Question: This is the distillation of the problem we are having...
1. We have two solution files. Both have a project reference to the same project, ProjA
2. ProjA has a reference to ProjX

We would like the ProjX reference to be a project reference in SolutionOne, but an assembly reference in SolutionTwo
How can this be done, since ProjA.csproj is the same file referenced by both solutions?
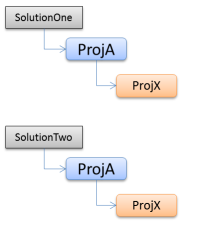
Answer: I've never done this before but this sounds like a conditional build. You'd need to define new solution configurations - instead of Debug/Release, you'd call them ProjRef and AsmRef. SolutionOne would build using ProjRef and SolutionTwo would build using AsmRef. Then, you'd modify your vbproj/csproj and tag the reference with the Condition.
Take a look at this article:
<URL>